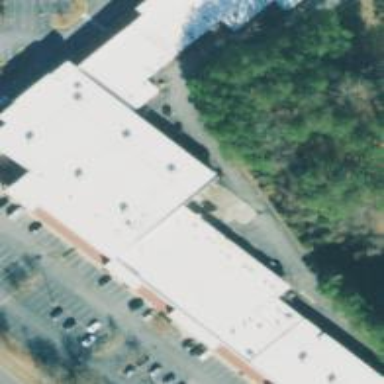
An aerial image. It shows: Retail building.